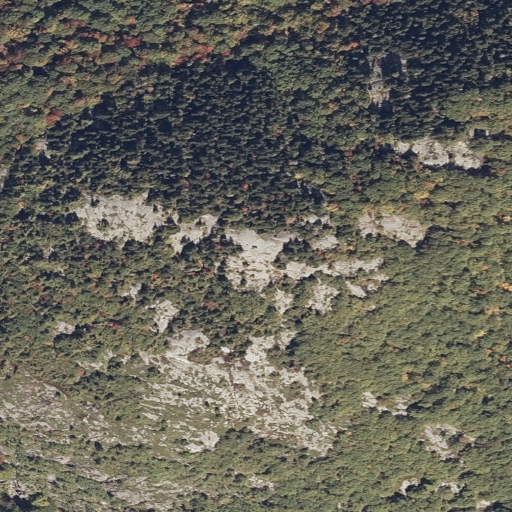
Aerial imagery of mountain in Maine named Bald Mountain containing shrub, deciduous forest, mixed forest, and evergreen forest